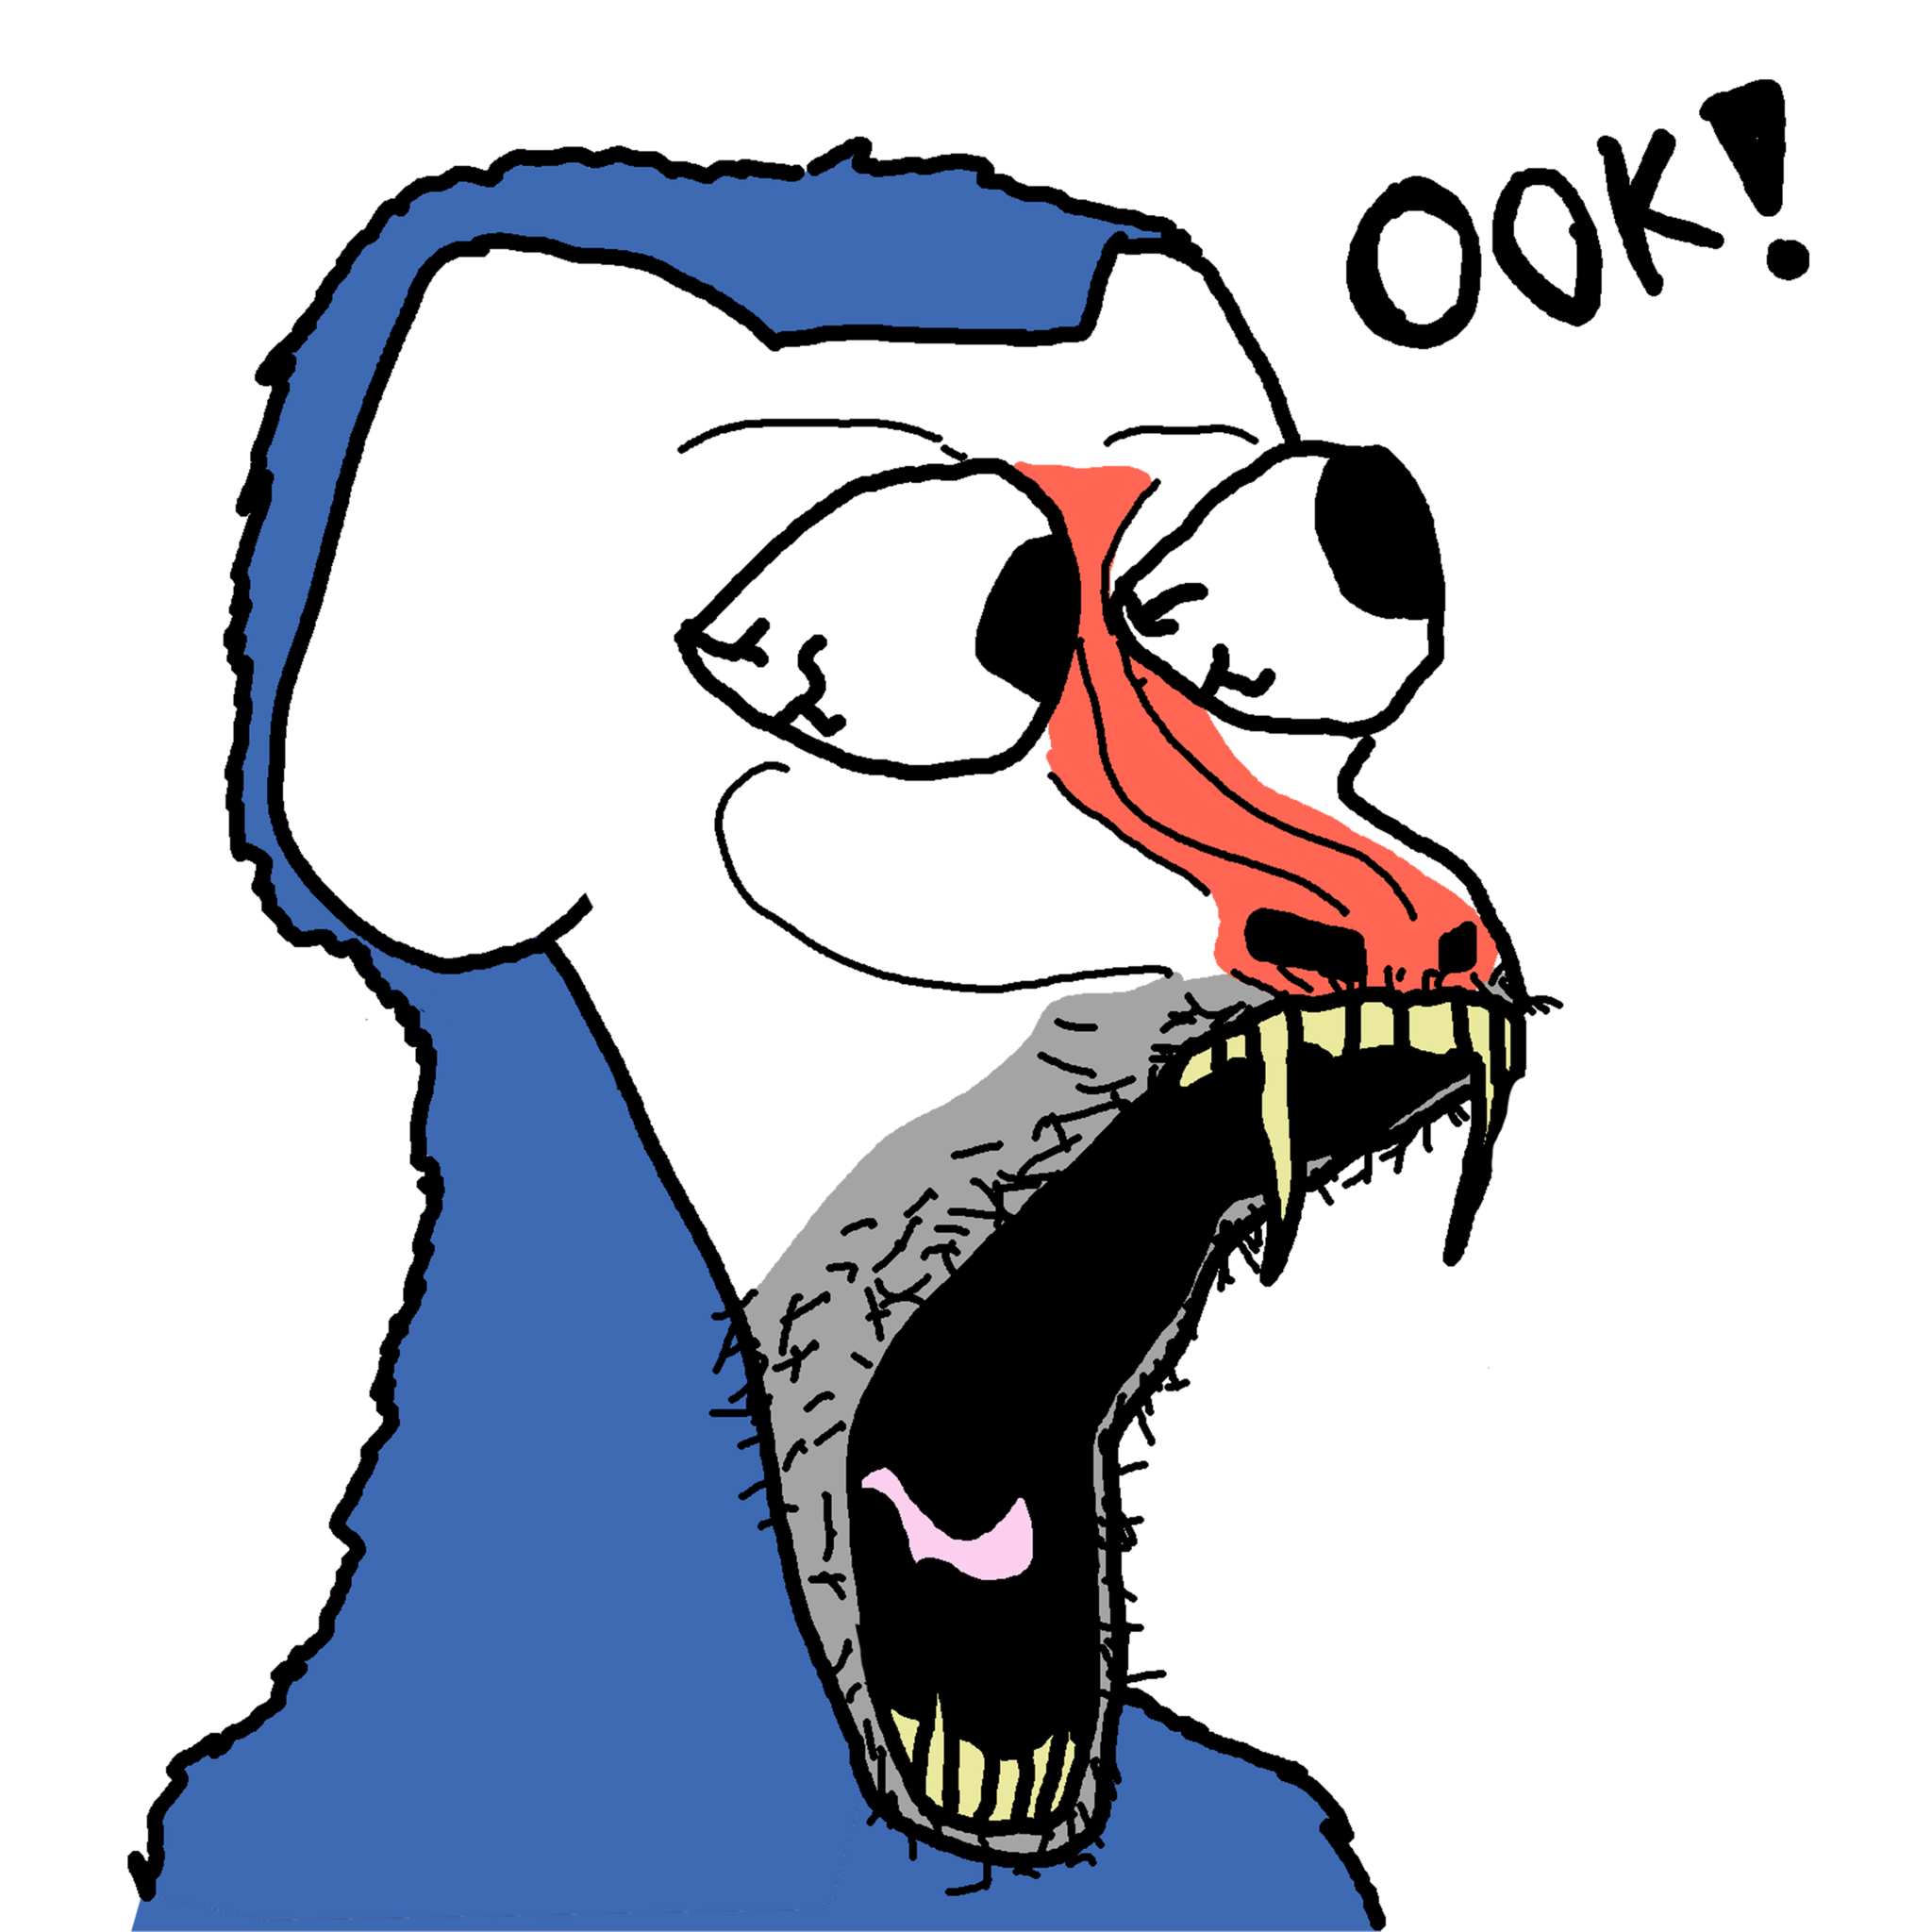
Label: 5_Soyjak